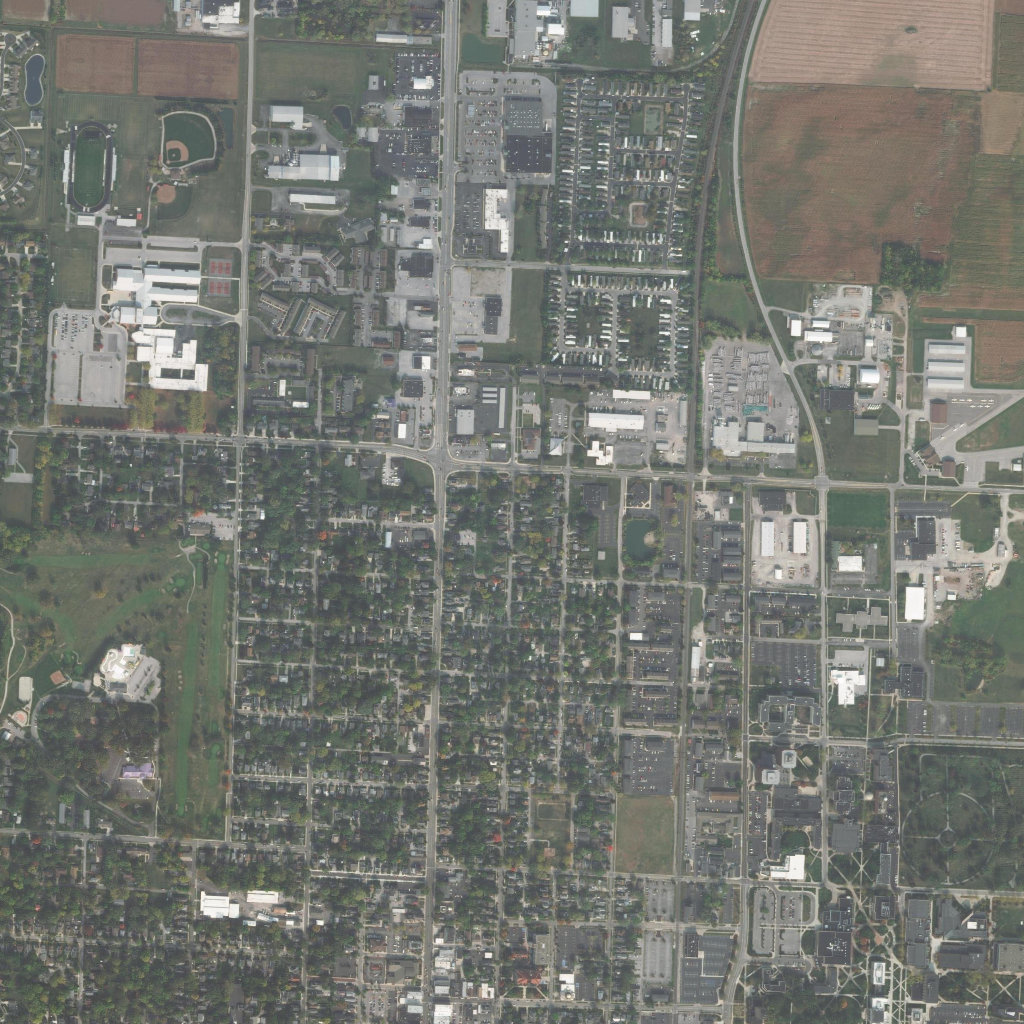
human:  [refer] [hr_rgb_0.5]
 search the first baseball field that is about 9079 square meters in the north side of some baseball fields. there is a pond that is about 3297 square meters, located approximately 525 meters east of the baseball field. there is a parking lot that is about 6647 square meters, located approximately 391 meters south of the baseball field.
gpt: <box>[[15, 11, 20, 16, 0]]</box>